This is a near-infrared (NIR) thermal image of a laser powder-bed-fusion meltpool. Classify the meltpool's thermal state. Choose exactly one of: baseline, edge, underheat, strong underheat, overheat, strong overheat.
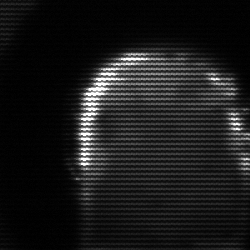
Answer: baseline